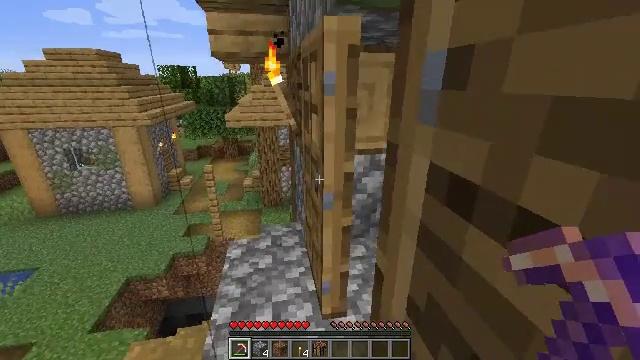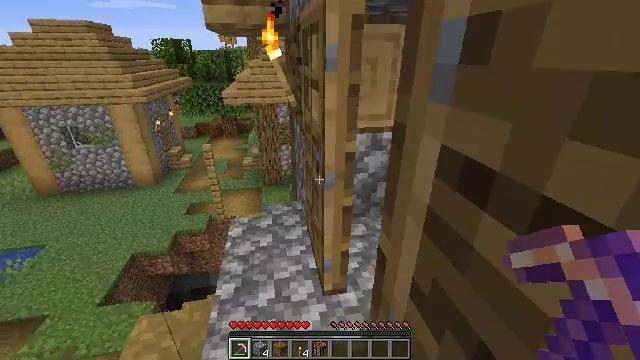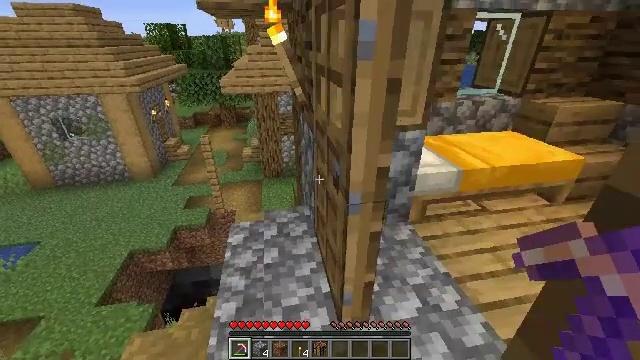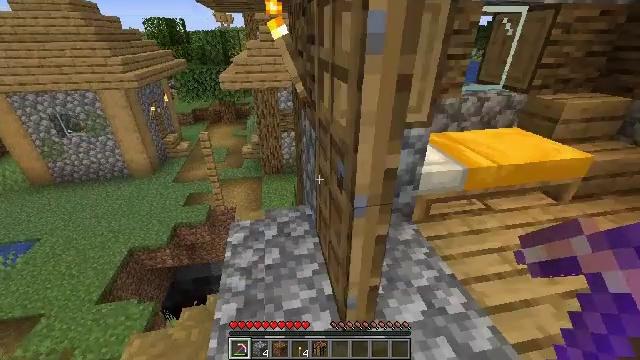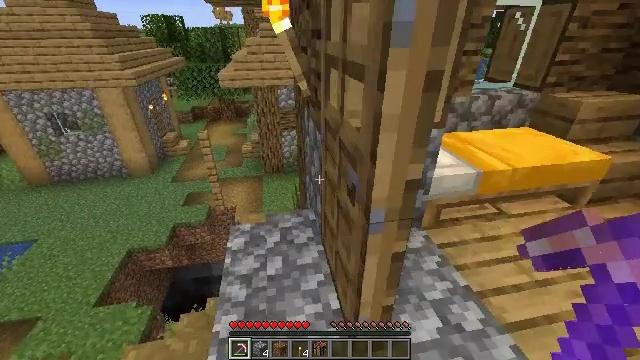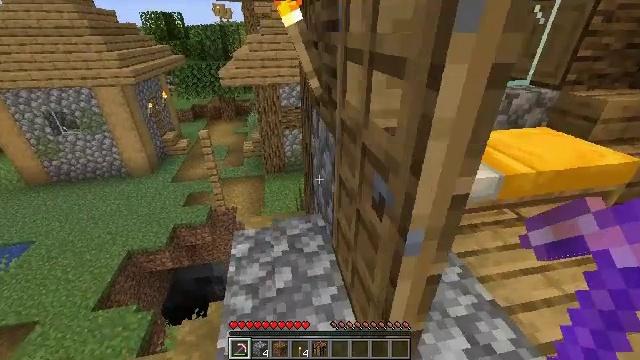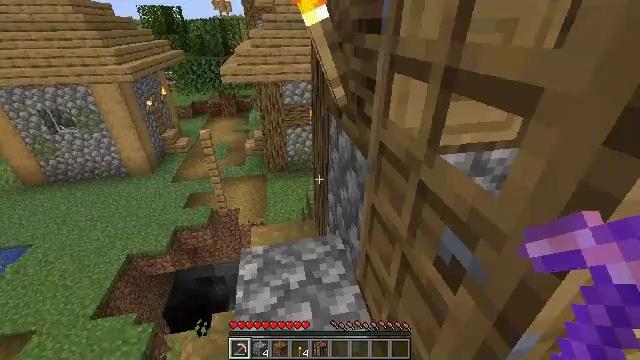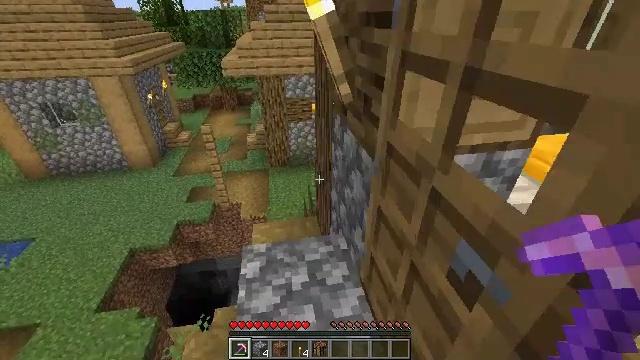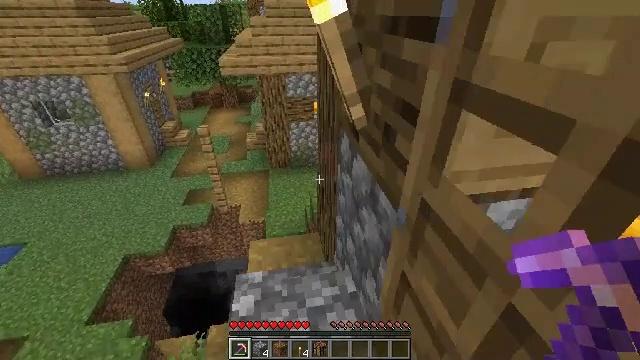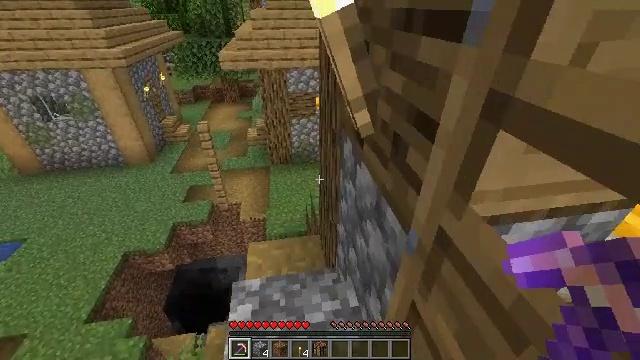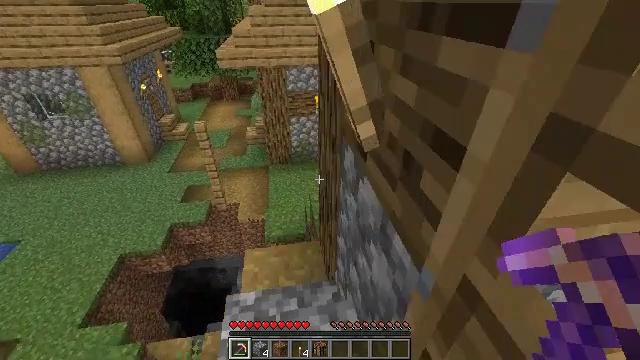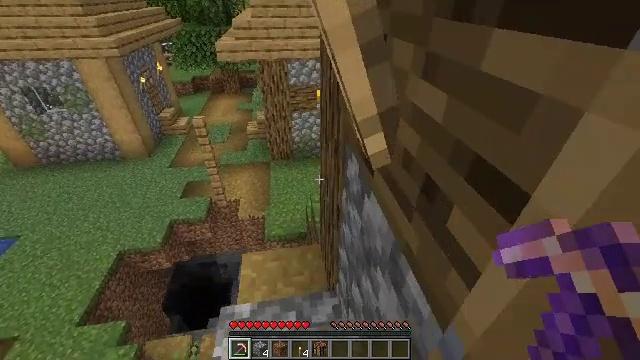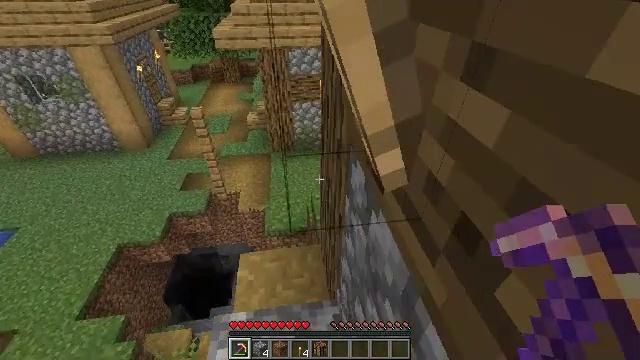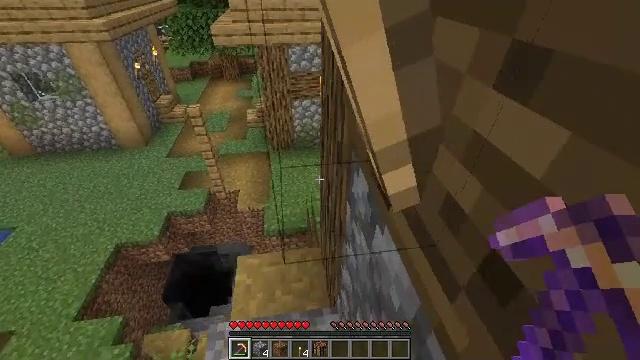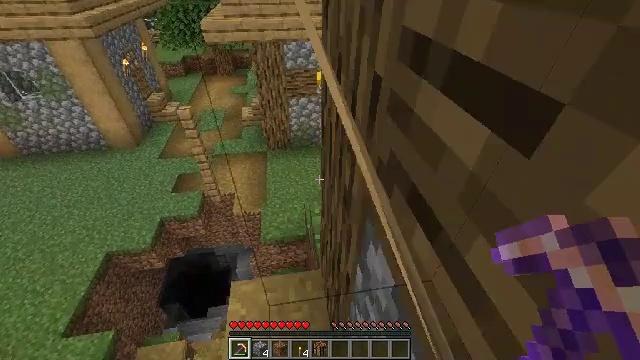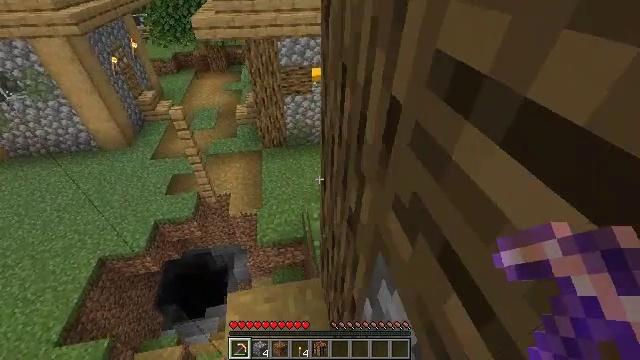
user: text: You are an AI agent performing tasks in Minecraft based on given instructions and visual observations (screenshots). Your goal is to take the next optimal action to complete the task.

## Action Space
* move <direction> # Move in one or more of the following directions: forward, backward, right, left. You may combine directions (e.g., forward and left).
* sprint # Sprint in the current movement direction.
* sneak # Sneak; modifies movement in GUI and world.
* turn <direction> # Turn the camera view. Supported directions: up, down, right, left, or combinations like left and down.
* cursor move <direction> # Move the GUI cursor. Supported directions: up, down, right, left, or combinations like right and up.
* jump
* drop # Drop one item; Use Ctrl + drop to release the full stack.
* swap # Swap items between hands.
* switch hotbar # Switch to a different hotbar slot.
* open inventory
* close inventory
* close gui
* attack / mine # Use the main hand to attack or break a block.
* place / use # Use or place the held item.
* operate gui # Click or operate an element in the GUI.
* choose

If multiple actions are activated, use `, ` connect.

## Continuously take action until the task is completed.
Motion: motion action
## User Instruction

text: Gather oak logs from trees.
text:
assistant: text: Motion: move forward, turn down
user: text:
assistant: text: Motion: move forward, turn down
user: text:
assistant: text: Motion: move forward
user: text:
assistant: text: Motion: move forward and move left
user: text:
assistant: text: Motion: move forward and move left
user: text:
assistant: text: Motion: move forward
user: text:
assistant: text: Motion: move forward, turn down
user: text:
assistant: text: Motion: move forward
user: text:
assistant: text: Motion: move forward, turn down
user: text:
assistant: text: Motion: move forward
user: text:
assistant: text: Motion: move forward, turn down
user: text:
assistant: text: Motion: move forward, turn down
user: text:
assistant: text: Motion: move forward
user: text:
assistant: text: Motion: move forward, turn down
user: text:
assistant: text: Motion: move forward, turn right
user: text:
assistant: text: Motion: move forward
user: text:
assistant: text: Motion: move forward
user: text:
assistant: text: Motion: move forward
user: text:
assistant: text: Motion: move forward
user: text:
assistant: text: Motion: move forward
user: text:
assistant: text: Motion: move forward
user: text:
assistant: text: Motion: move forward
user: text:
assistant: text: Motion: move forward
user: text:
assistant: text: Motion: move forward, jump
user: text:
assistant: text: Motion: move forward, turn right, jump
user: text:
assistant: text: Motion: move forward, turn right, jump
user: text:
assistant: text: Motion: move forward, turn right, jump
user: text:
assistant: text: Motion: move forward, turn right, jump
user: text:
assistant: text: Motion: move forward, turn right, jump
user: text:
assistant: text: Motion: move forward, turn right, jump